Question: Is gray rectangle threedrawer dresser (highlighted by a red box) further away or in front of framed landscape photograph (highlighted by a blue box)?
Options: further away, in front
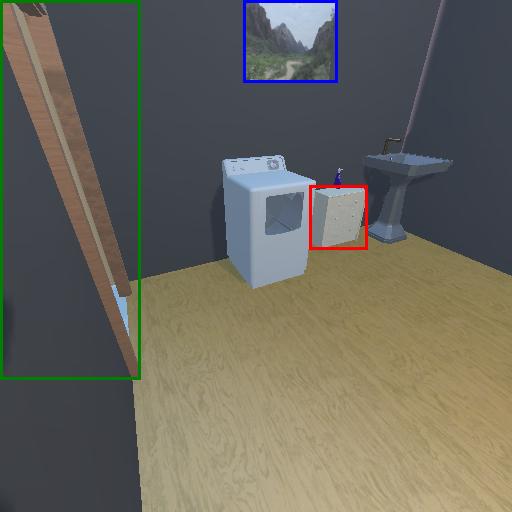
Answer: further away